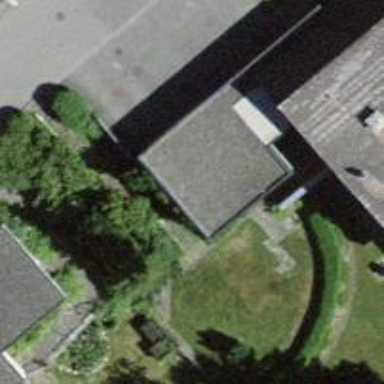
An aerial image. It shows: Garage.